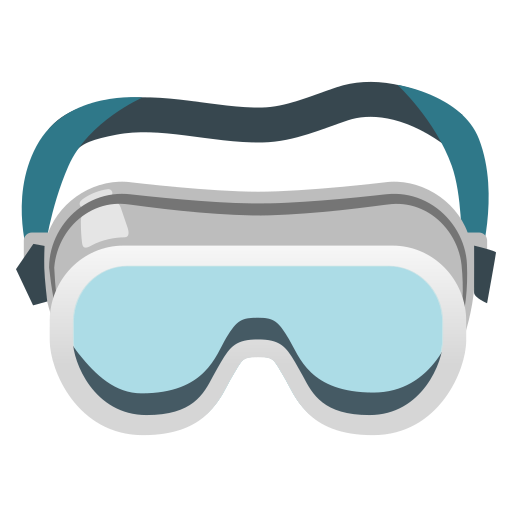
Emoji: 🥽